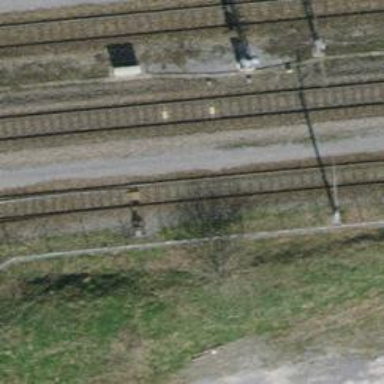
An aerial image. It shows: Railway switch.